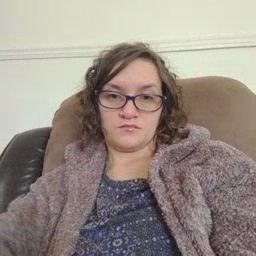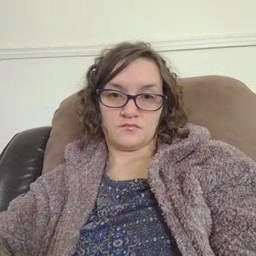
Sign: zipper